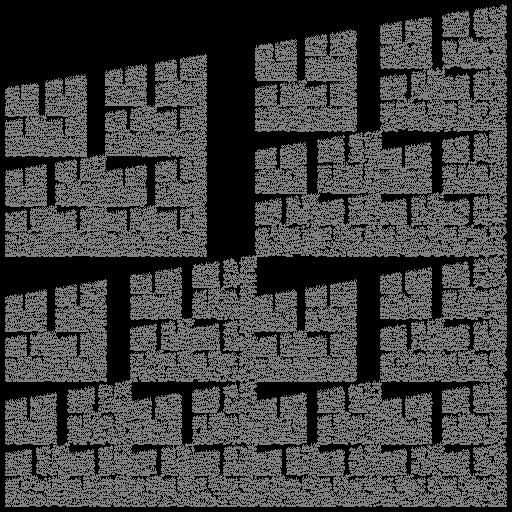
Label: castle